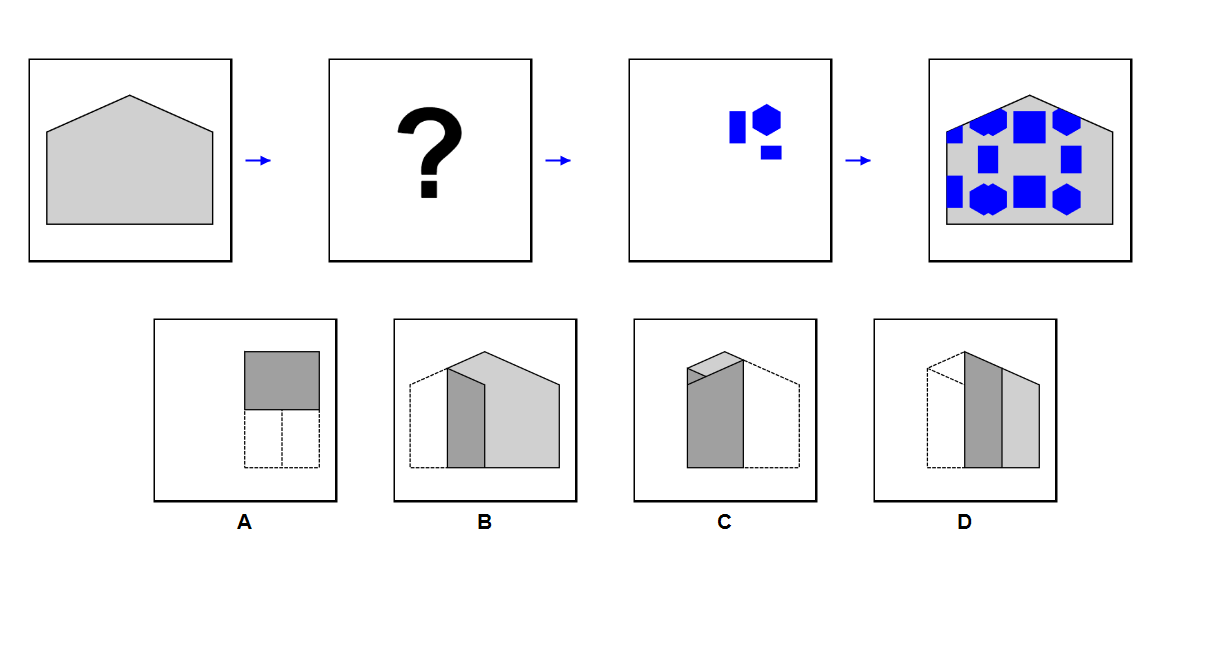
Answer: C